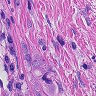
Metastatic tissue present: yes